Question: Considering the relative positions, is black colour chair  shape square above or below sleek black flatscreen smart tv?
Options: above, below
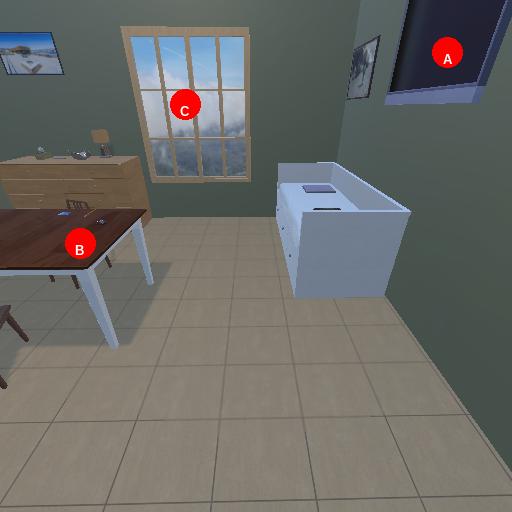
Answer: above